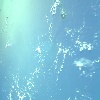
Label: water